Field crop: tomato
Growth stage: 1
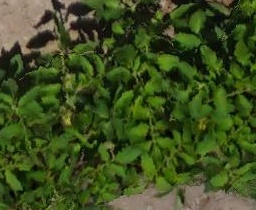
Species: tomato